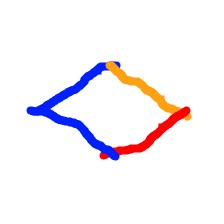
Shape: rhombus